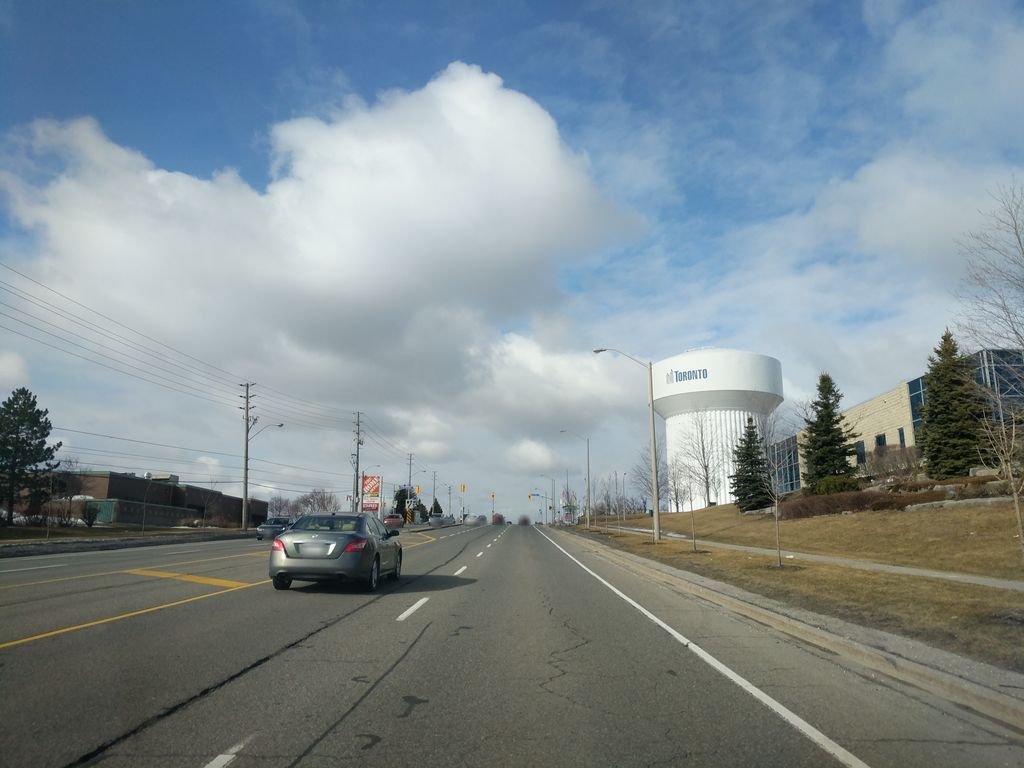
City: toronto